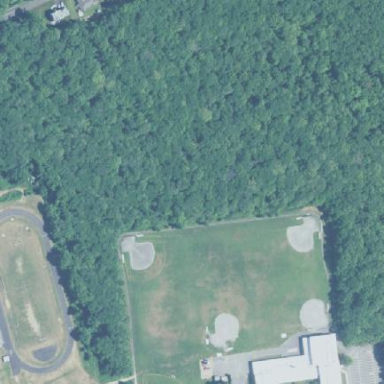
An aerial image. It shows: School.